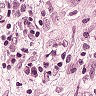
Metastatic tissue present: yes